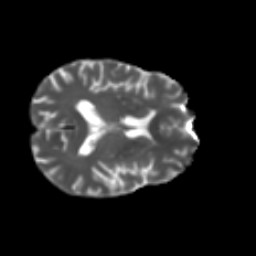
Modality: T2w
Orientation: axial
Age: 64
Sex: male
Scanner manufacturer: ge
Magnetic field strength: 3 T
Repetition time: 7.8 s
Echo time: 0.0607 s